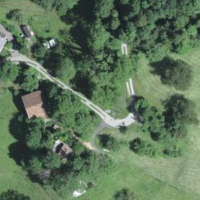
EUNIS habitat code: 41
Species observed at this site:
Clinopodium vulgare
Lamium maculatum